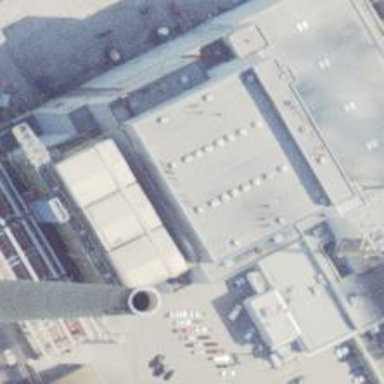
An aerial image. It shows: Generator with steam turbine as its type.